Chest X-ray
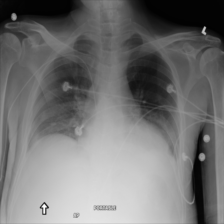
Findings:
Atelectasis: positive
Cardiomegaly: negative
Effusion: negative
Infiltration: positive
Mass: negative
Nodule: negative
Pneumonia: negative
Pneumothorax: negative
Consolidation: negative
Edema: negative
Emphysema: negative
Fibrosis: negative
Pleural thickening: negative
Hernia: negative